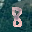
Label: 8